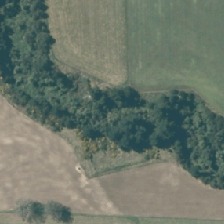
Land cover: manuka_kanuka